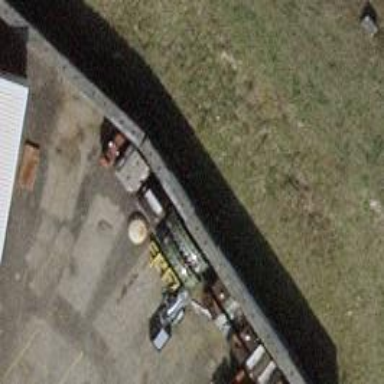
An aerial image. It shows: Wall barrier.